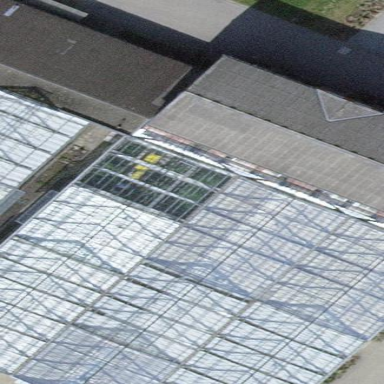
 where plants are grown under controlled conditions."